Field crop: maize
Growth stage: 2
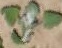
Species: chenopodium